Field crop: tomato
Growth stage: 2
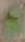
Species: solanum